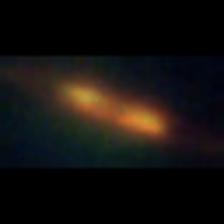
Taxon: Pennate
Group: Diatoms